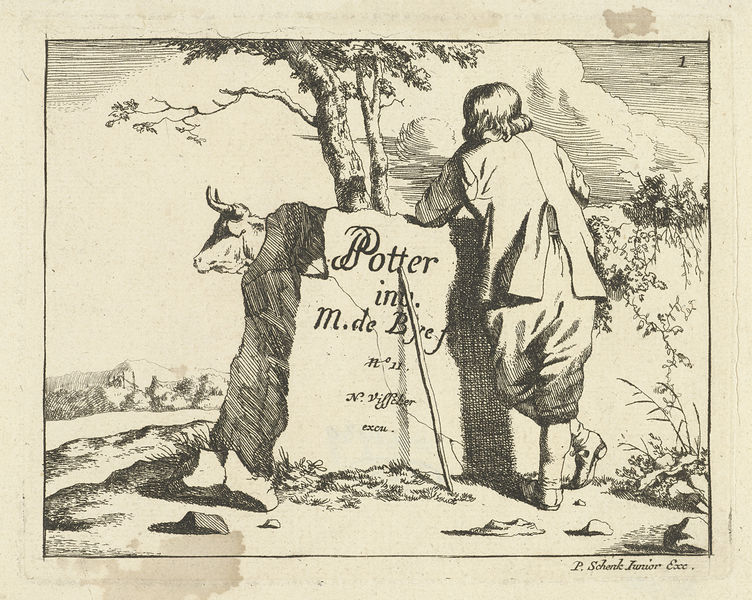
Titel: Herder en rund
Künstler: Marcus de Bye
Standort: Amsterdam
Institution: Rijksmuseum
Schlagwörter: baum, himmel, mann, wolken, landschaft, hintergrund, rücken, schwarz, zeichnung, gras, wolke, hose, jacke, stein, steine, hügel, haare, stock, rückenansicht, stab, mauer, kuh, rind, druck, stich, titel, schraffiert, stiefel, buer, grab, eiche, hörner, wanderstock, kupferstich, ochse, stier, hirte, schraffierung, stierkopf, kniehose, potter, exx